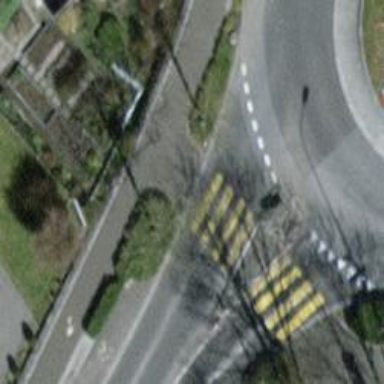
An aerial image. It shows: Secondary road with asphalt surface.